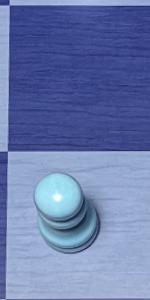
Label: Pawn_White